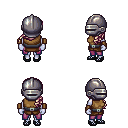
a pixel art fantasy rpg character, female body template, dark elf, purple skin, leather chest armor, magenta pants, white blonde left-swept hairstyle, metal helm, leather bracers, ghillies, four views (front, back, left, right), 2x2 character sprite sheet, small pixel art, hard edges, no anti-aliasing